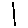
Label: line